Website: macys
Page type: customer-info-address
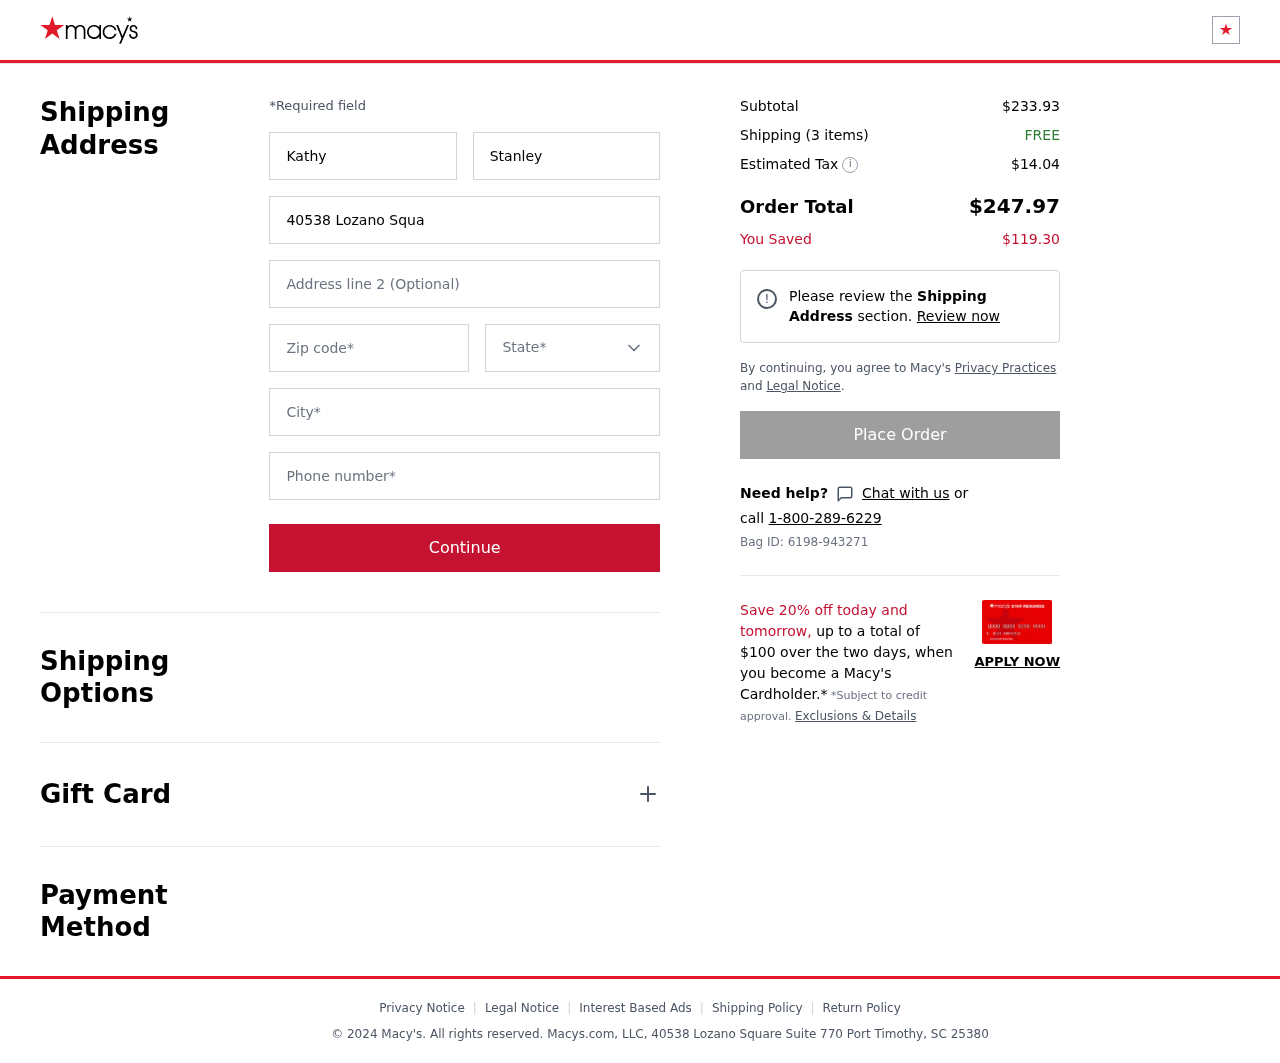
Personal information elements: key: PII_CITY
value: Port Timothy
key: PII_FIRSTNAME
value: Kathy
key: PII_LASTNAME
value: Stanley
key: PII_PHONE
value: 8746717715
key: PII_POSTCODE
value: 25380
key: PII_STATE
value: South Carolina
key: PII_STREET
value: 40538 Lozano Square Suite 770
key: PII_STREET2
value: Suite 490
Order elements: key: ORDER_SUBTOTAL
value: $233.93
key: ORDER_NUM_ITEMS
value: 3
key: ORDER_SHIPPING_COST
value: FREE
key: ORDER_TAX
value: $14.04
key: ORDER_TOTAL
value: $247.97
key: ORDER_SAVINGS
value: $119.30
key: ORDER_BAG_ID
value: Bag ID: 6198-943271